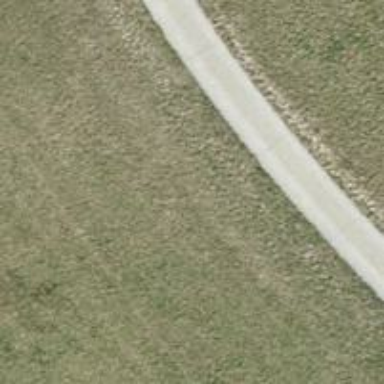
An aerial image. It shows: Driveway.